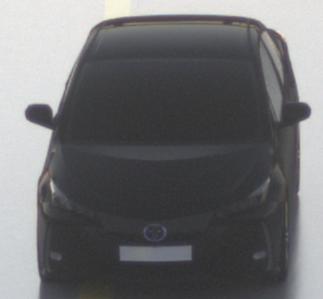
Make: Toyota
Model: Prius 1.8 Plug-In Hybrid
Detailed model: Prius (XW5) Plug-In
Model produced from: 2019/07
Model produced until: 2020/07
Doors: 5
Color: black
Road condition: wet road
Daytime: sunrise or sunset
Contrast: low contrast